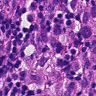
Metastatic tissue present: yes